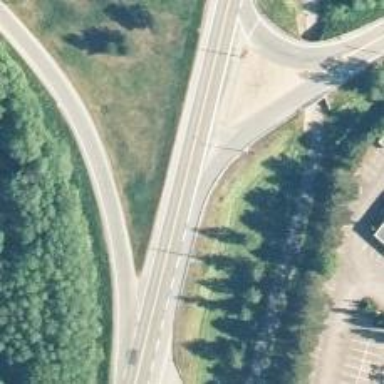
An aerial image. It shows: Motorway junction.